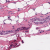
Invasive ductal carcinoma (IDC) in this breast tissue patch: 0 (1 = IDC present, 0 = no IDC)